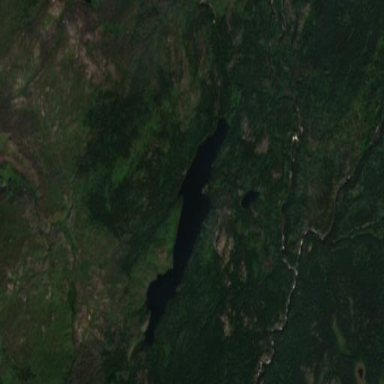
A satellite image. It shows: Serene lake.